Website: walmart
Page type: gifting
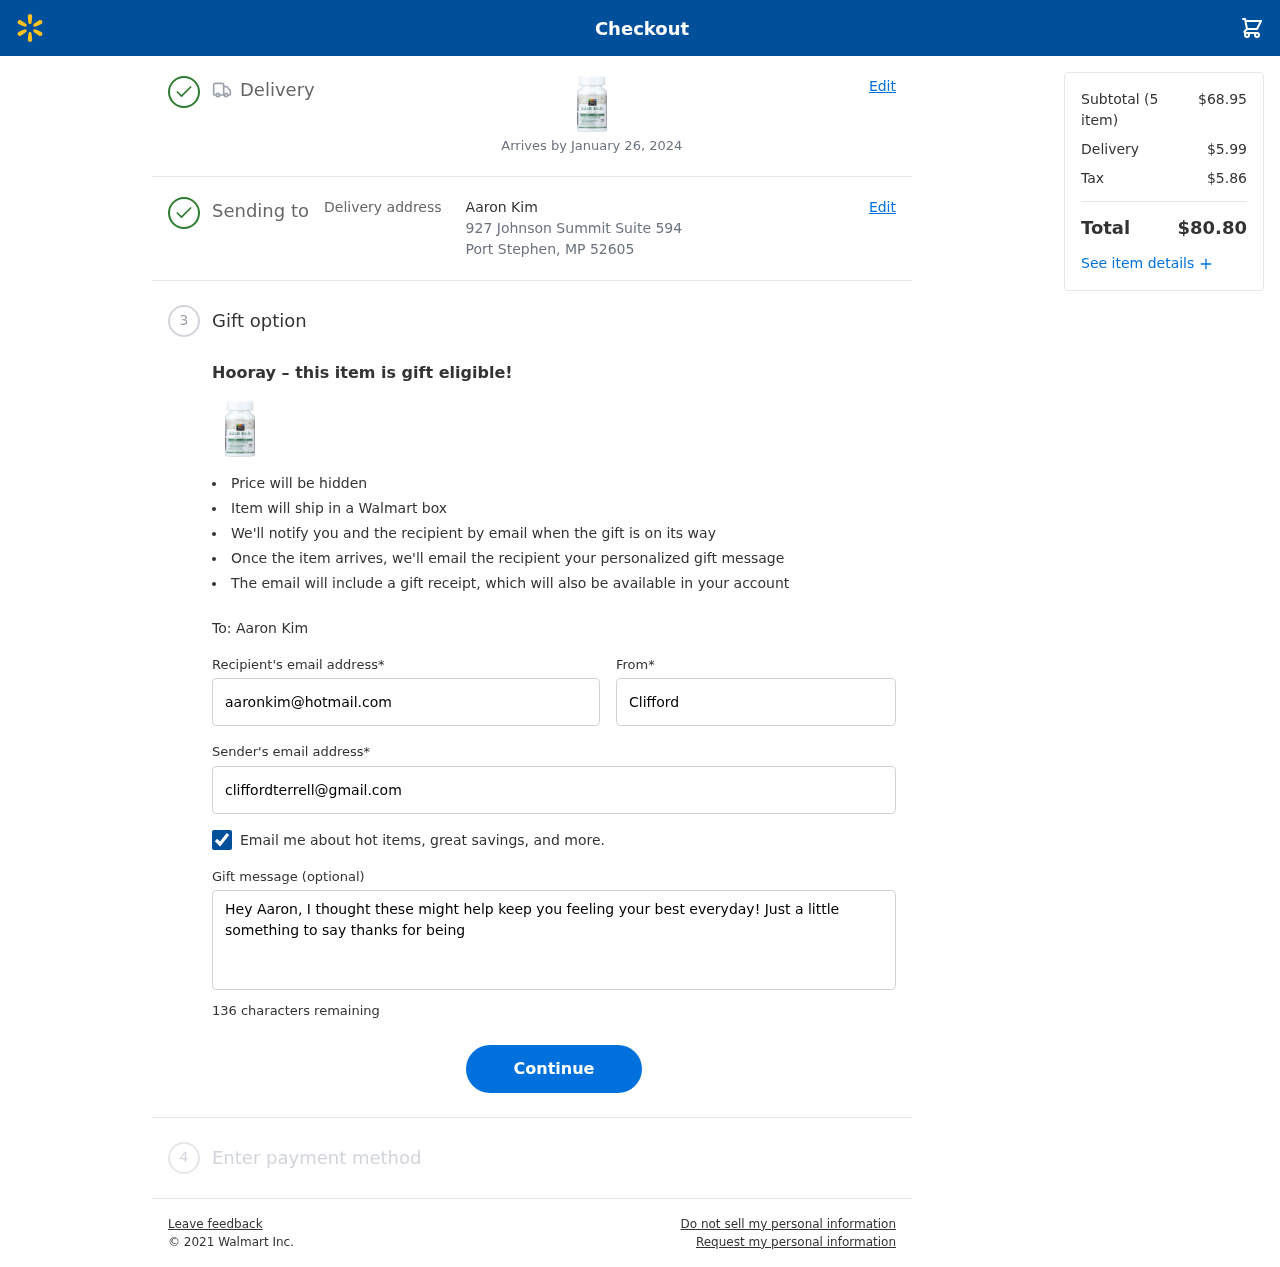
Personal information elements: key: PII_CITY_STATE_ZIP
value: Port Stephen, MP 52605
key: PII_EMAIL
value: cliffordterrell@gmail.com
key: PII_FIRSTNAME
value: Clifford
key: PII_GIFT_EMAIL
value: aaronkim@hotmail.com
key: PII_GIFT_FULLNAME
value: Aaron Kim
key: PII_GIFT_MESSAGE
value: Hey Aaron, I thought these might help keep you feeling your best everyday! Just a little something to say thanks for being such an amazing friend. Enjoy!
Clifford
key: PII_STREET
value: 927 Johnson Summit Suite 594
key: PII_GIFT_FIRSTNAME
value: Aaron
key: PII_GIFT_LASTNAME
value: Kim
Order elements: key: ORDER_DELIVERY_DATE
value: Arrives by January 26, 2024
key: ORDER_NUM_ITEMS
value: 5
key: ORDER_SUBTOTAL
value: $68.95
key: ORDER_SHIPPING_COST
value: $5.99
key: ORDER_TAX
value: $5.86
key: ORDER_TOTAL
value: $80.80